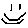
Label: smiley face